Question: I've run into a problem with my Android app that uses the Facebook SDK for logins. It is still in development. Whenever I send the '.apk' to people that want to try it, the Facebook login flow stops at one point and informs people that the app is not set up properly.
I've checked the developer dashboard and found the problem (I suspect):

Is it possible to open my Facebook app so that anyone with the '.apk' can test the app and not only the ones I add through the app dashboard?
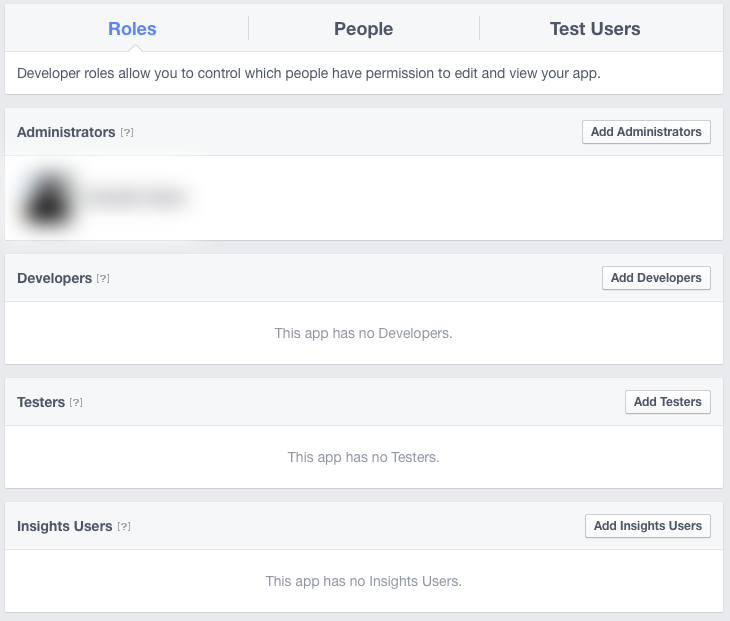
Answer: You have to put your app in live mode from development mode...please check attached screen shots
please follow these steps